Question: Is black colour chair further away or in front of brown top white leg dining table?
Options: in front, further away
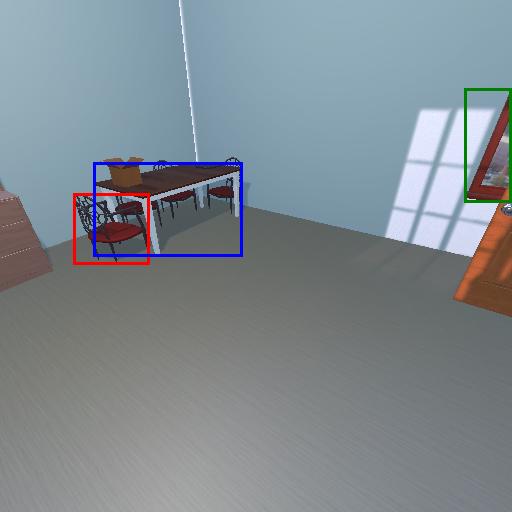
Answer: in front